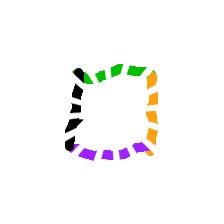
Shape: square